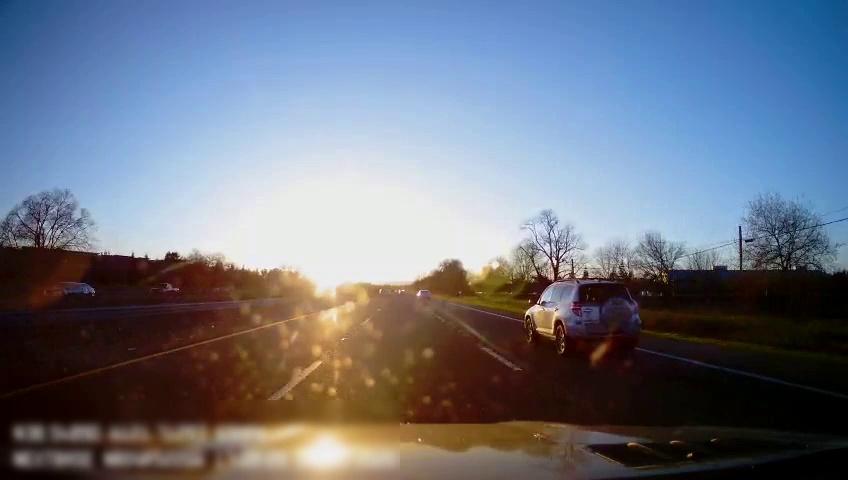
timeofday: Day
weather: Sunny
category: Drivable Space
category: Vehicles | SUV
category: Vehicles | SUV
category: Vehicles | Car
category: Vehicles | Car
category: Vehicles | Car
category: Vehicles | Truck
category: Lanes | Alternate Lane
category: Lanes | Current Lane
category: Lanes | Current Lane
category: Lanes | Alternate Lane